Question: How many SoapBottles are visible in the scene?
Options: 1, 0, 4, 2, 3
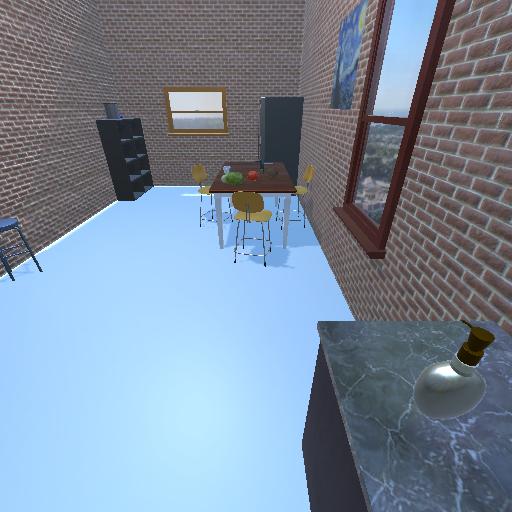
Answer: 1